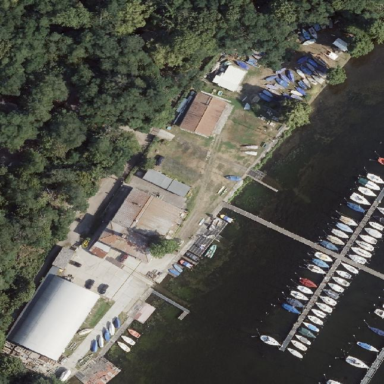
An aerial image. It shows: Sports centre dedicated to sailing activities.